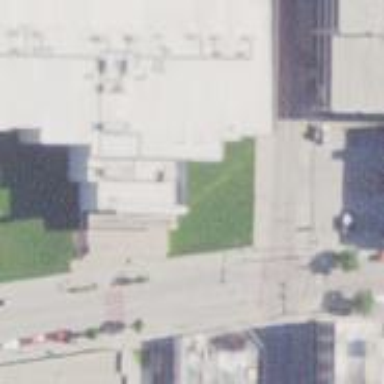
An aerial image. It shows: Cinema building.